Interaction volume radius: 10 \u00c5
Interaction volume height: 15 \u00c5
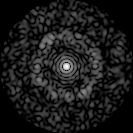
Disorder parameter: 0.817